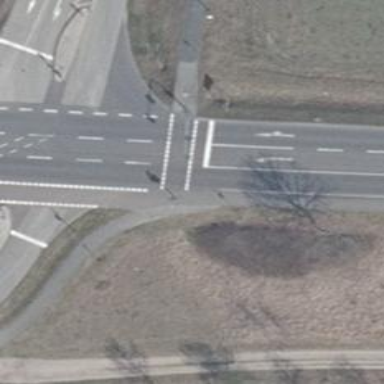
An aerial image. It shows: Asphalt road classified as primary highway.